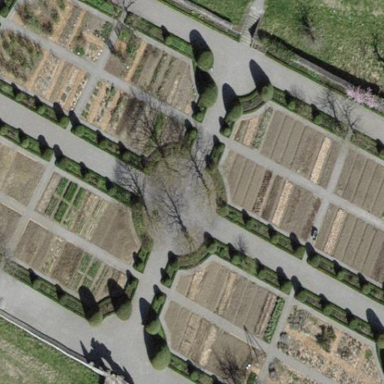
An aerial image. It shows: Garden area designated for leisure land.